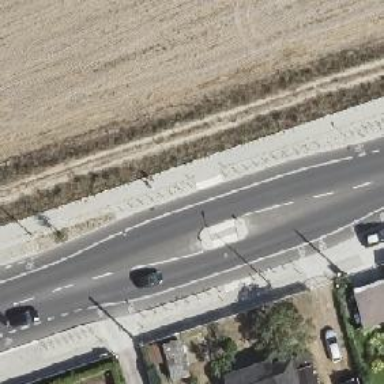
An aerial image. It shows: Secondary road with asphalt surface. There are separate sidewalks on both sides and exclusive lanes for cyclists on both sides as well.